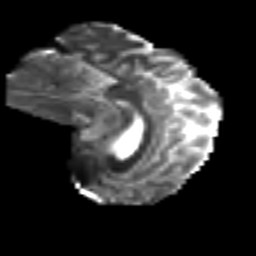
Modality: T2w
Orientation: sagittal
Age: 27
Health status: ill
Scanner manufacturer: philips
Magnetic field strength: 3 T
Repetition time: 9 s
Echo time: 0.127 s